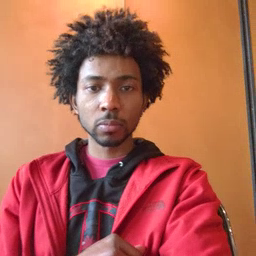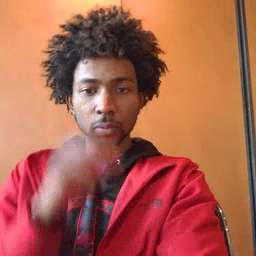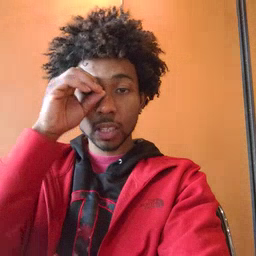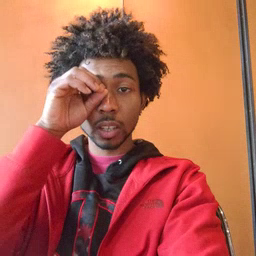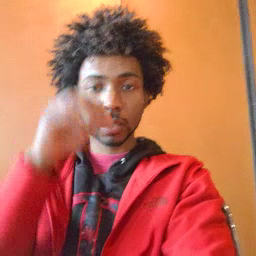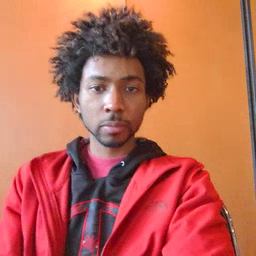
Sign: owl